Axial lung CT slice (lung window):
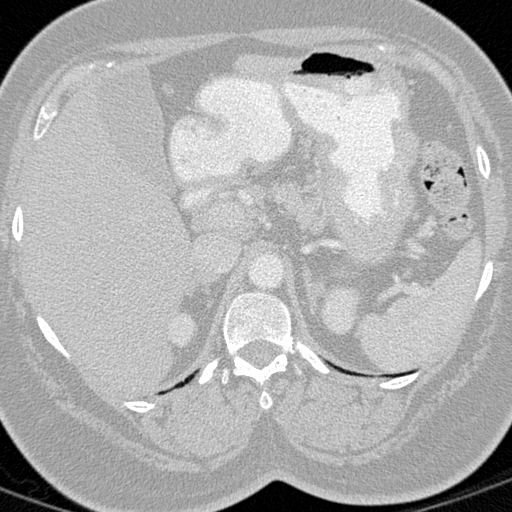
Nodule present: no